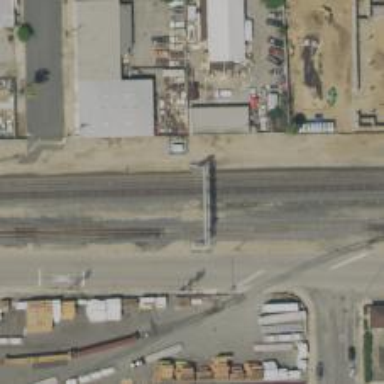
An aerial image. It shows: Railway signal.